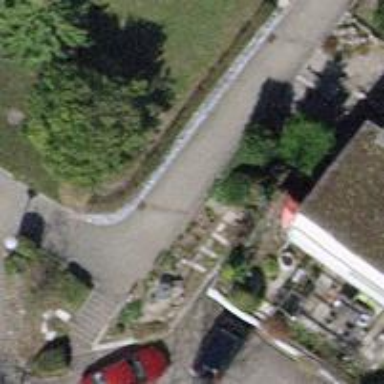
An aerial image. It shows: Footway.